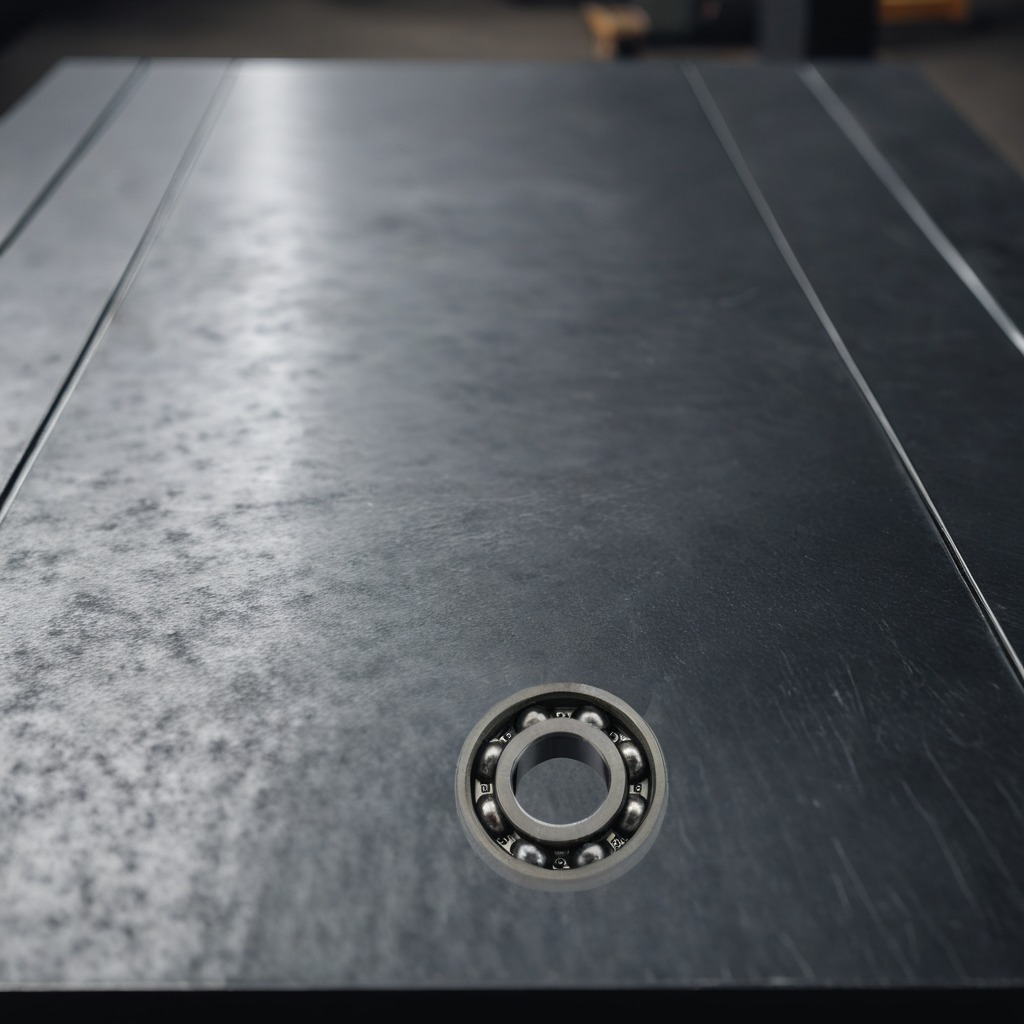
A metal ball bearing is lying on a cold steel table in a mining workshop.